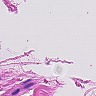
Metastatic tissue present: no